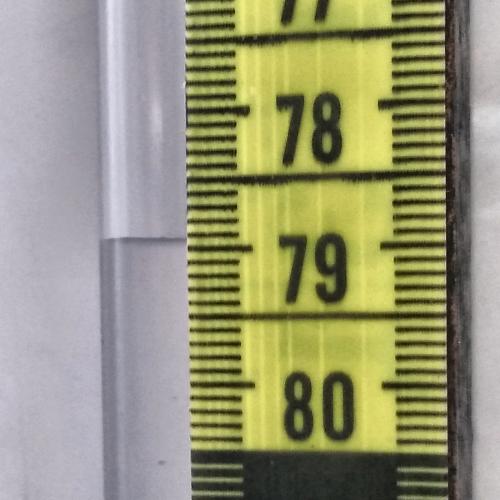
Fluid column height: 78.9 cm